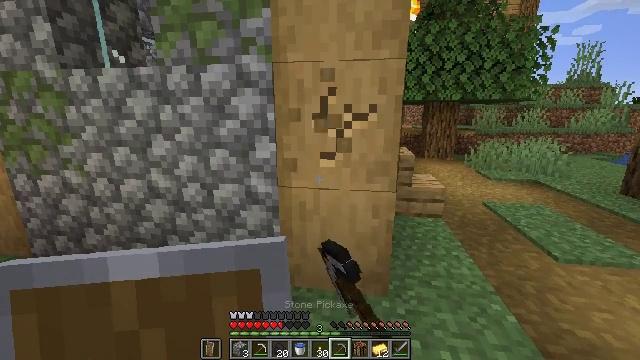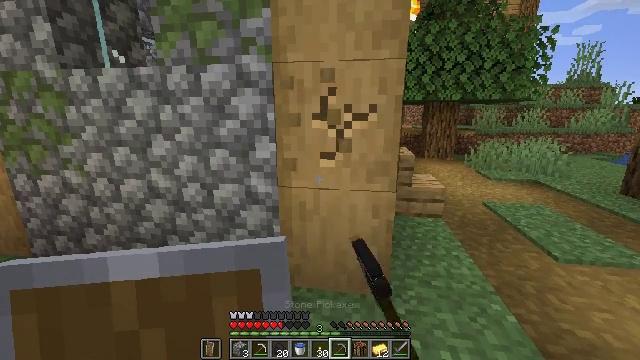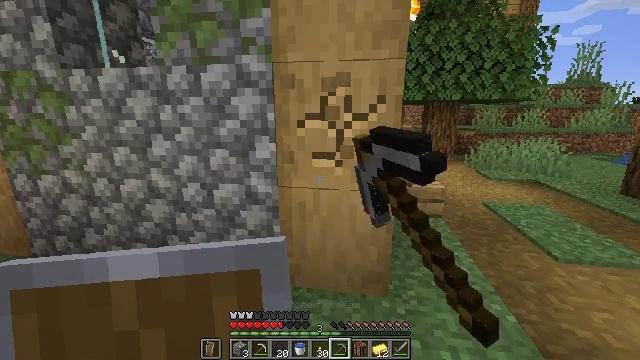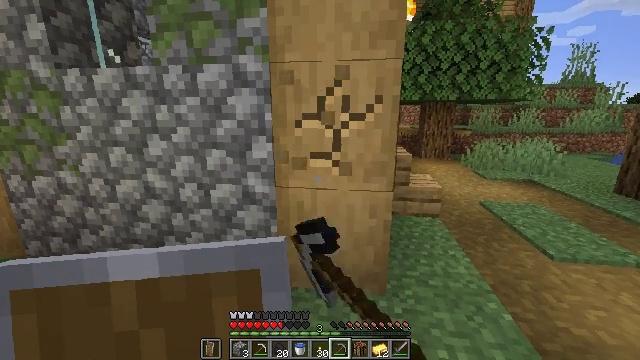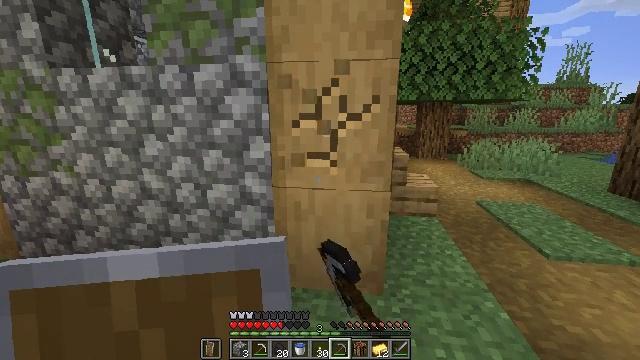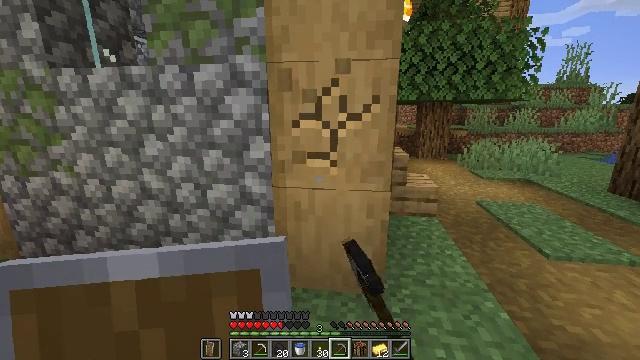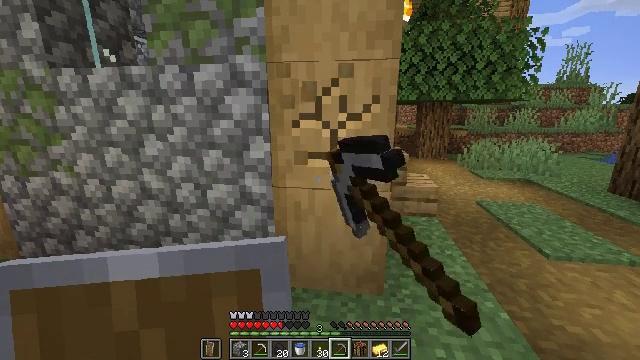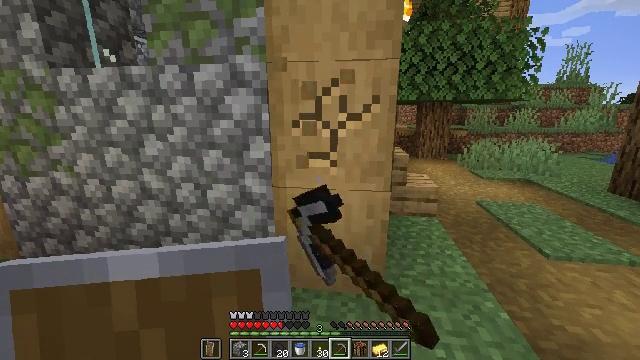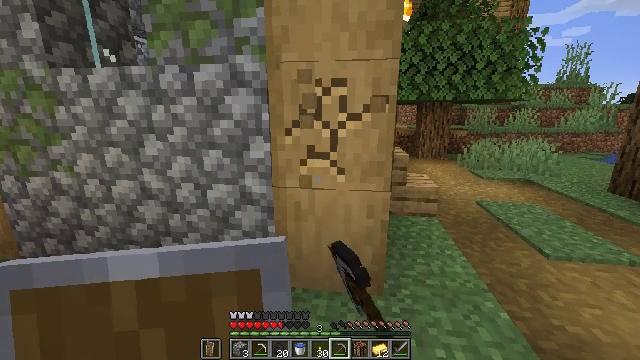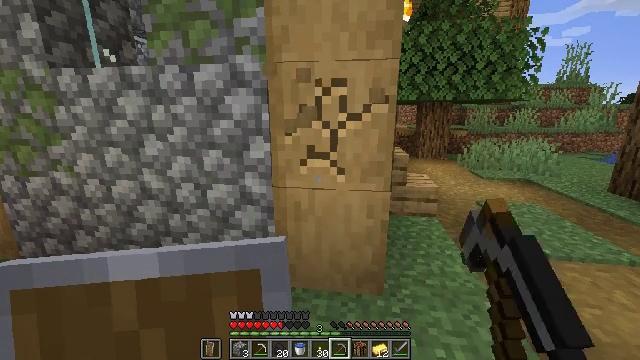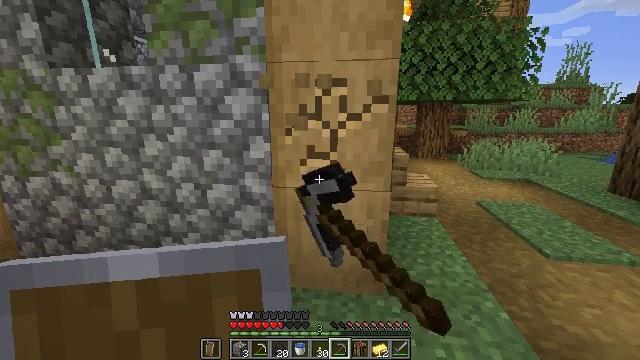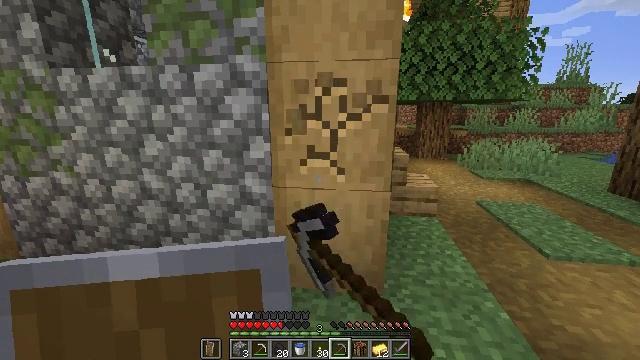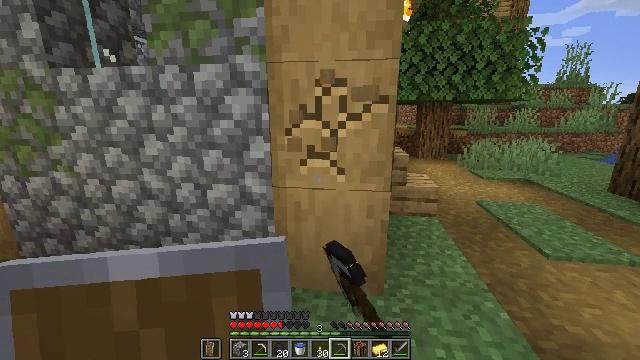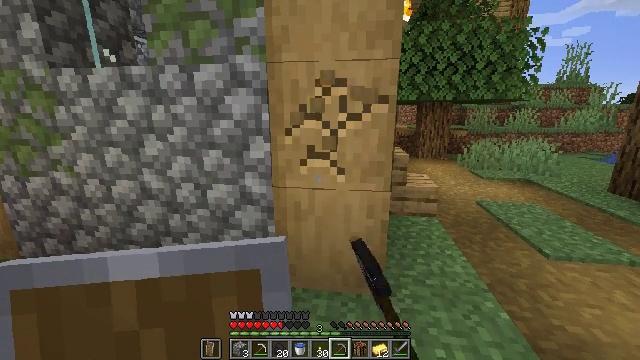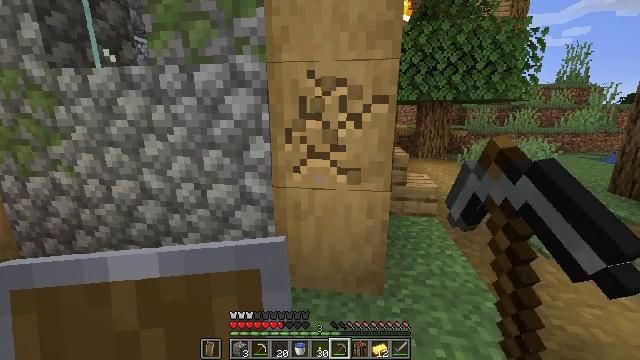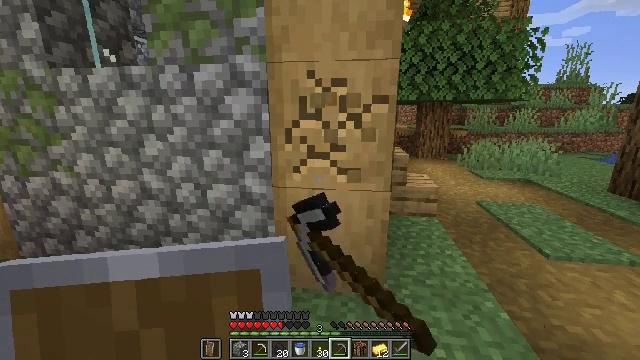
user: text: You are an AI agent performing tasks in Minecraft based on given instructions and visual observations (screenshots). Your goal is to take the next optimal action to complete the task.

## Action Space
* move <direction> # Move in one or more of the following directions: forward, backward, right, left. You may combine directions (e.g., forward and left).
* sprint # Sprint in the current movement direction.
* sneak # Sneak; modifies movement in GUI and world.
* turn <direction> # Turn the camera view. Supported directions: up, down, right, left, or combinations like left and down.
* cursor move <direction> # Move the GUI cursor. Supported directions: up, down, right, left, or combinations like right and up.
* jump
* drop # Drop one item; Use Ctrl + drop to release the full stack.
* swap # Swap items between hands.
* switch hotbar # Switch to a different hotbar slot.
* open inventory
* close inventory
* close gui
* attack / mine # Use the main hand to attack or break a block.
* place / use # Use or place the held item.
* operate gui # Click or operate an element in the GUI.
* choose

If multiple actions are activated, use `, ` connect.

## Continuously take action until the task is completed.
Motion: motion action
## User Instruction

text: Break the stripped oak log.
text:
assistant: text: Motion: attack / mine
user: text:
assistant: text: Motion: attack / mine
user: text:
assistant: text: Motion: attack / mine
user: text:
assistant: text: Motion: attack / mine
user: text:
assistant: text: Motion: attack / mine
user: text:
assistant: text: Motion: attack / mine
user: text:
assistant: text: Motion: attack / mine
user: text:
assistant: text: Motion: attack / mine
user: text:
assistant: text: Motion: attack / mine
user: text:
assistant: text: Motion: attack / mine
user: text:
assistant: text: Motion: attack / mine
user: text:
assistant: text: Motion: attack / mine
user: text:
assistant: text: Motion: attack / mine
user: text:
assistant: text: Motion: attack / mine
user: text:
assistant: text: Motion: attack / mine
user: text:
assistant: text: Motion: attack / mine
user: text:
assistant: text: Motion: attack / mine
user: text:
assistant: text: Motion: attack / mine
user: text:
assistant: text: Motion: attack / mine
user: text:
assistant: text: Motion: attack / mine
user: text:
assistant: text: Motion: attack / mine
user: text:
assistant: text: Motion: attack / mine
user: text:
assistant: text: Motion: attack / mine
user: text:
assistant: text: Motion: attack / mine
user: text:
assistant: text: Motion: attack / mine
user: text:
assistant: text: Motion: attack / mine
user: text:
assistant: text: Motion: attack / mine
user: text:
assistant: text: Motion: attack / mine
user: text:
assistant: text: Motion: attack / mine
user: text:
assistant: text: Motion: attack / mine